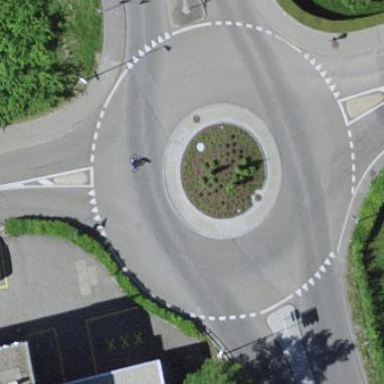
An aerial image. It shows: Primary highway with asphalt surface leading to roundabout.